Interaction volume radius: 5 \u00c5
Interaction volume height: 15 \u00c5
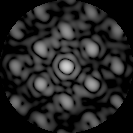
Disorder parameter: 0.3585